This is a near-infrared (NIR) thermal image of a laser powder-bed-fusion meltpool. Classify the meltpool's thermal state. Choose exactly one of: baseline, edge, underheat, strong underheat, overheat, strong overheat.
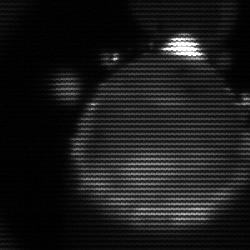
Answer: edge